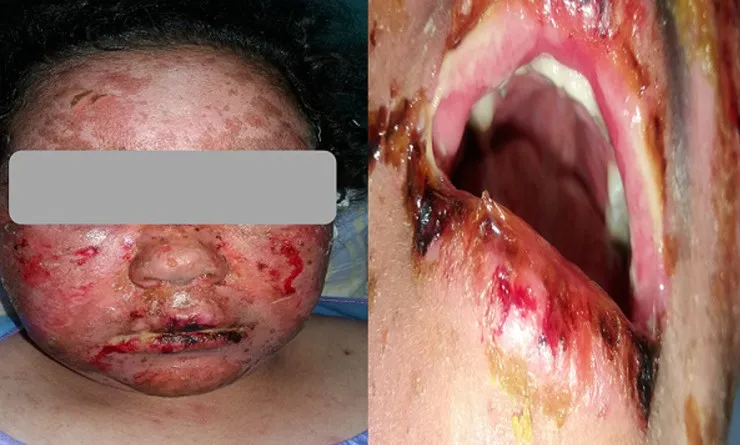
first case with erythema and post bullous erosions in the face with crusty cheilitis.
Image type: medical_photograph (other_medical_photograph)